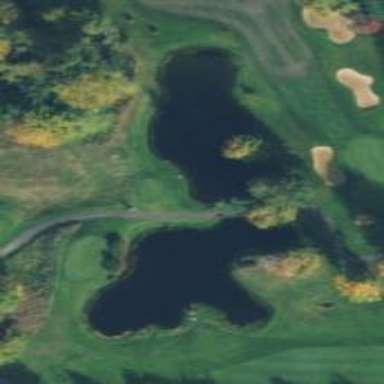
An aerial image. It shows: Water hazard in golf course. The hazard is natural water feature.